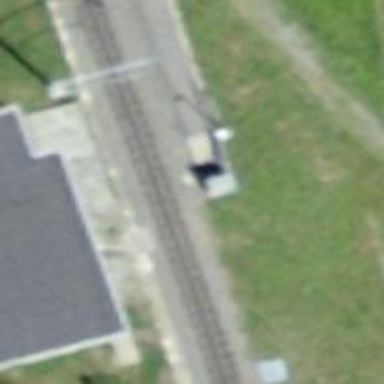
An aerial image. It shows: Railway halt.